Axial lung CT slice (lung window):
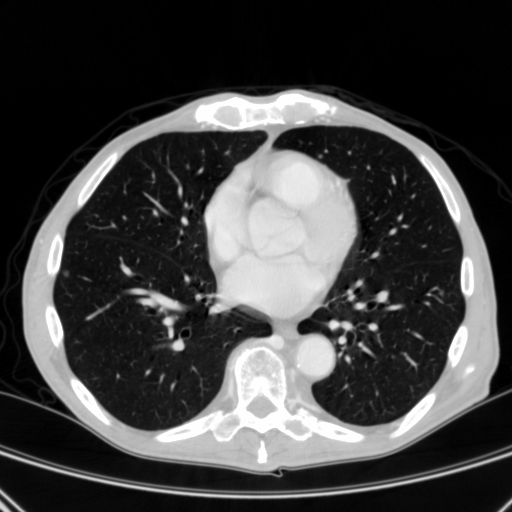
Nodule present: yes
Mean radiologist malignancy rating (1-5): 3